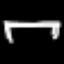
Label: bed